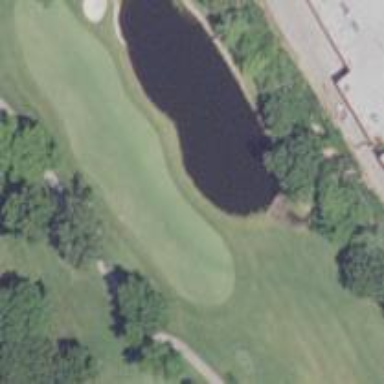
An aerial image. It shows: Grassy fairway on golf course.